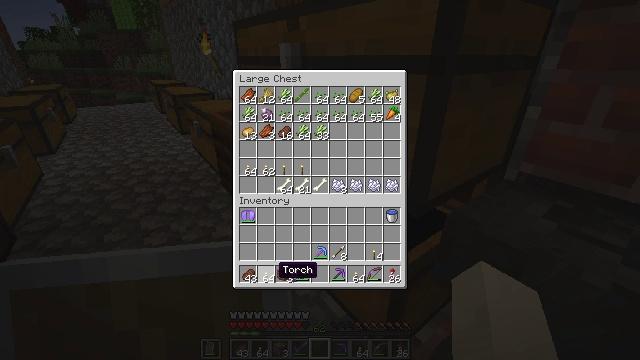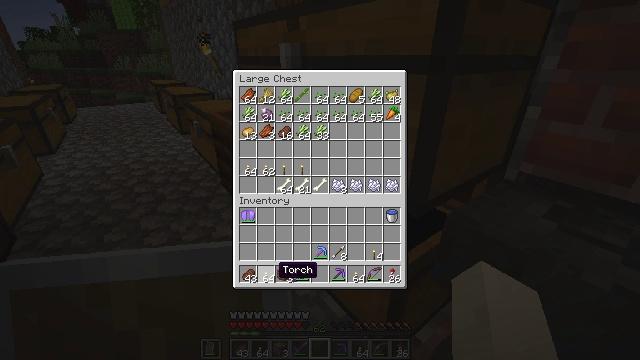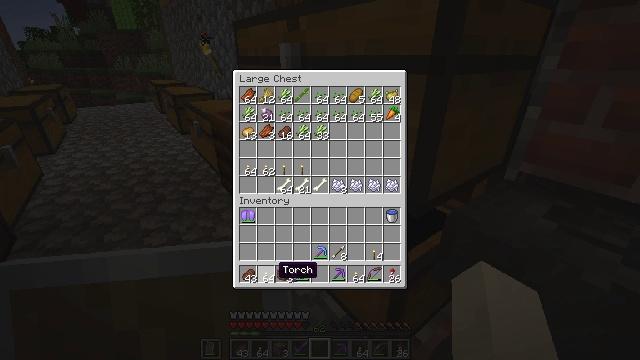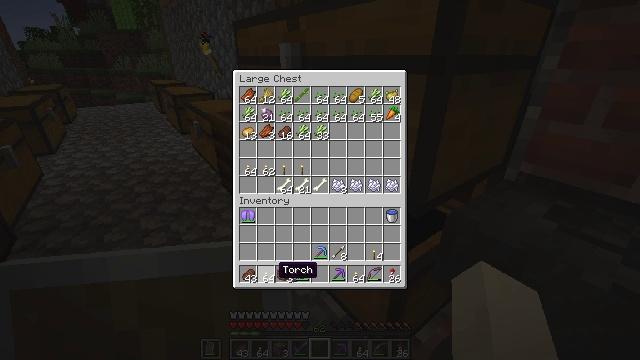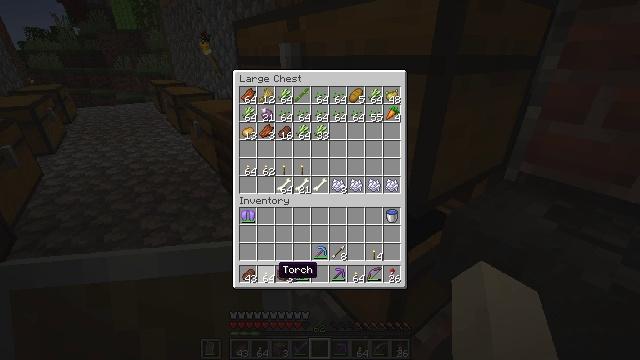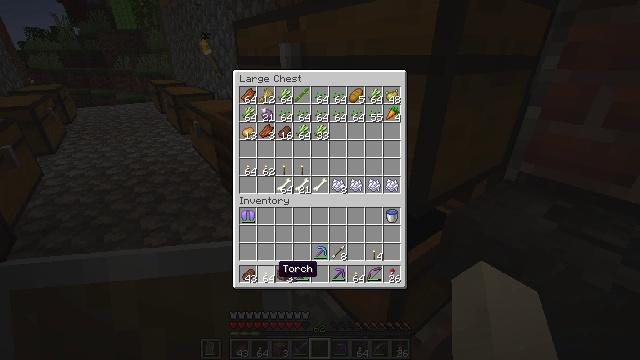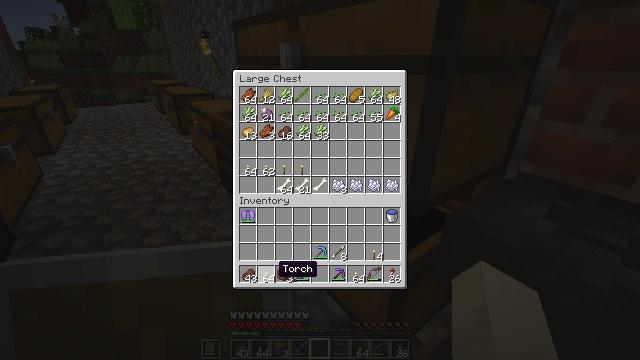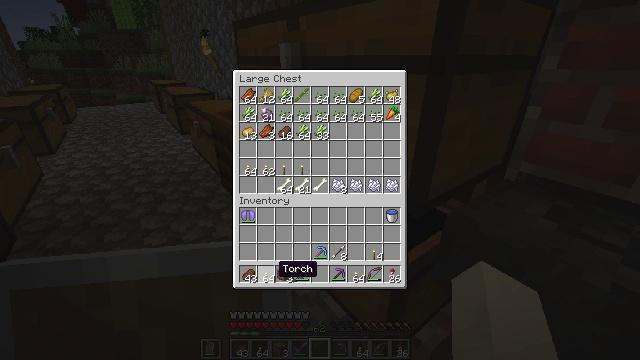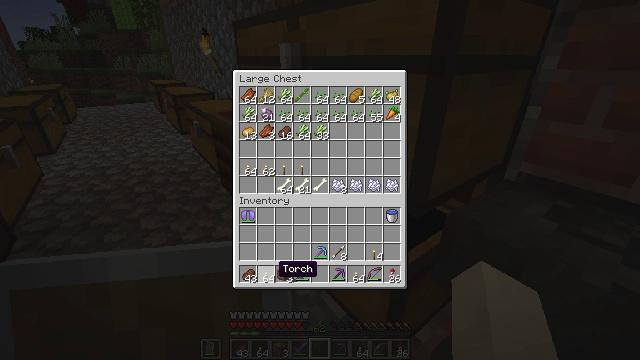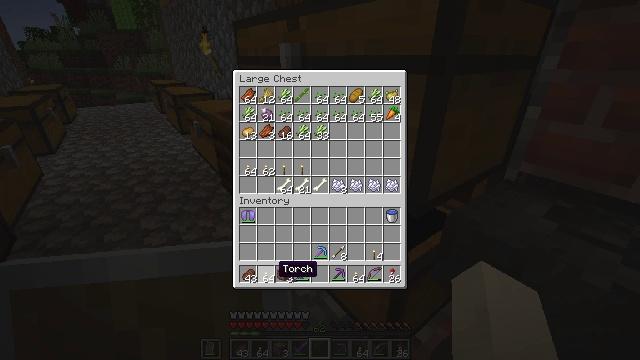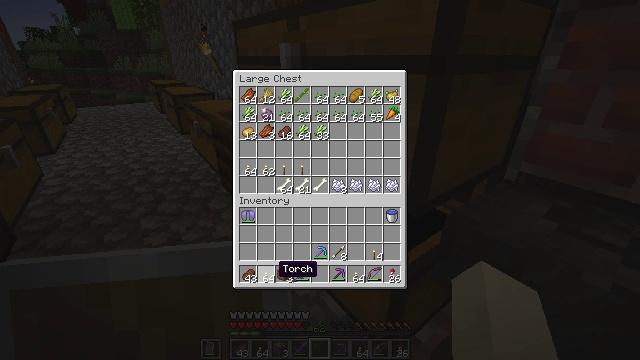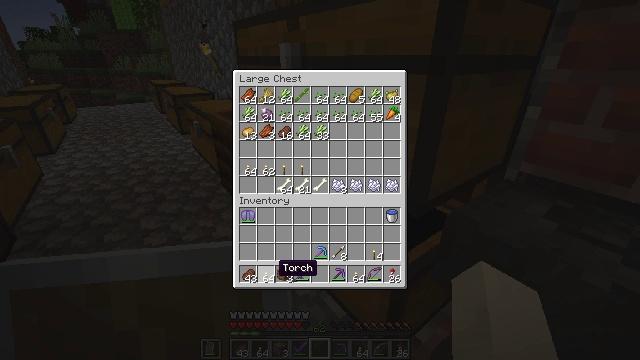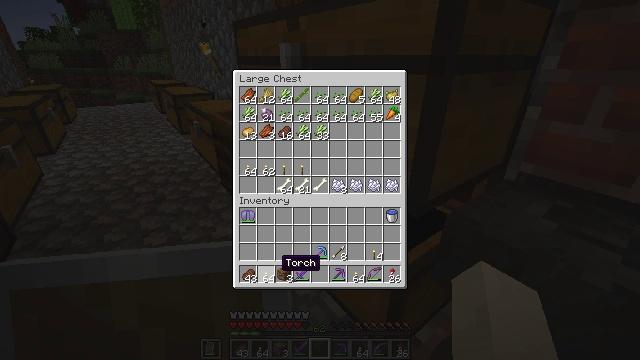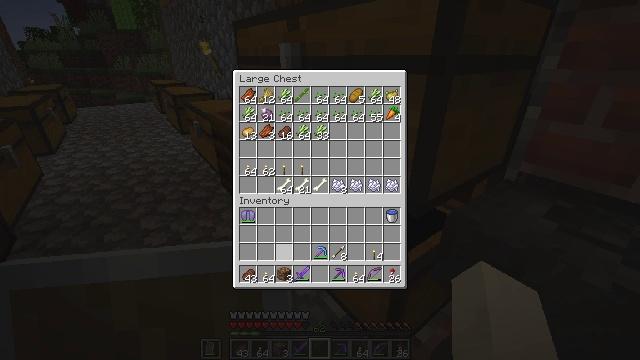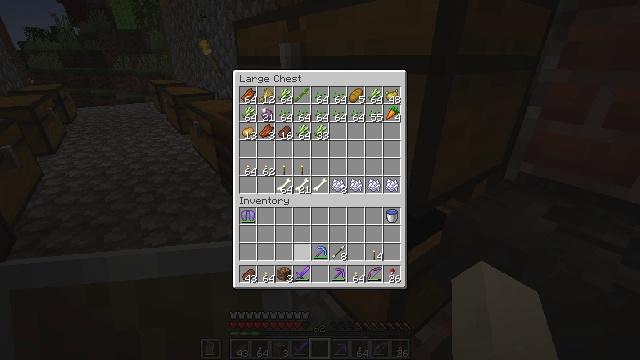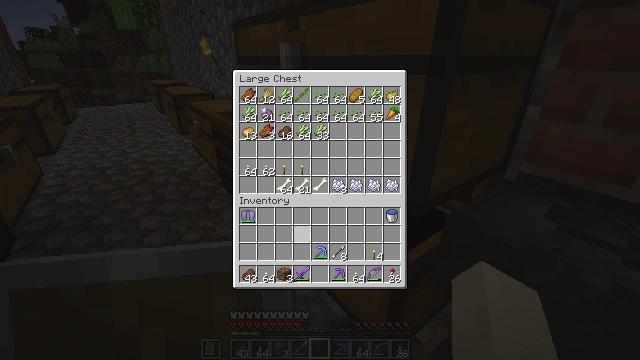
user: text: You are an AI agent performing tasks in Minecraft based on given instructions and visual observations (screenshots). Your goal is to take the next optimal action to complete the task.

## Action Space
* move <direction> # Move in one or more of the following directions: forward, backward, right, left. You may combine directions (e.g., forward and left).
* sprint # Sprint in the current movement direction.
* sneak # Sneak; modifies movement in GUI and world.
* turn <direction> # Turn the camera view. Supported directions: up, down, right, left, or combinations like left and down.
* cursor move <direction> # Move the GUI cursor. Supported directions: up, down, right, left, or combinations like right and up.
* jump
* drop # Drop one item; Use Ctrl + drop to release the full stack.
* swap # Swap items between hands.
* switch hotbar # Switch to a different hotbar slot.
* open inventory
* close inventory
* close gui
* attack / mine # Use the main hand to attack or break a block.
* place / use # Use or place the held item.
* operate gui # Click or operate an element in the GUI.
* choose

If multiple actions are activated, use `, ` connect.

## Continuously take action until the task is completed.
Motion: motion action
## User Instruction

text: Break the ender chest to move it.
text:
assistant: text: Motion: sneak
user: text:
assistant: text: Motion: sneak
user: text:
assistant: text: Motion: sneak
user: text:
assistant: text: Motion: no_op
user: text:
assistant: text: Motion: no_op
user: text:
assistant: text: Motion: no_op
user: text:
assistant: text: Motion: no_op
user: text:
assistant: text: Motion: no_op
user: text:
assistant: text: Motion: no_op
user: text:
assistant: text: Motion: no_op
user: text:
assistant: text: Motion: no_op
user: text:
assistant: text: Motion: no_op
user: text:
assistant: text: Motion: turn right and up
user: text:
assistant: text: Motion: turn right and up
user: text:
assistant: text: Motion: turn right and up
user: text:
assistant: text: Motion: turn right and up
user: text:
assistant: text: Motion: turn right and up
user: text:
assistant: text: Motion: no_op
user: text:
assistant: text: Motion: turn down
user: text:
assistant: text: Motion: turn down
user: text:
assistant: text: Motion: no_op
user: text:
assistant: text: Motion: sneak, turn down
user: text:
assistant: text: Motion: sneak
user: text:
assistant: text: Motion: sneak
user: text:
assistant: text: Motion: sneak
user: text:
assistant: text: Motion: sneak
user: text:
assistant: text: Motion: sneak
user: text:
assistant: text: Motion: sneak
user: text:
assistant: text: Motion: sneak, use / place
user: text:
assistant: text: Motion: sneak, use / place